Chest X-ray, AP view. Patient: 52 years old, sex M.
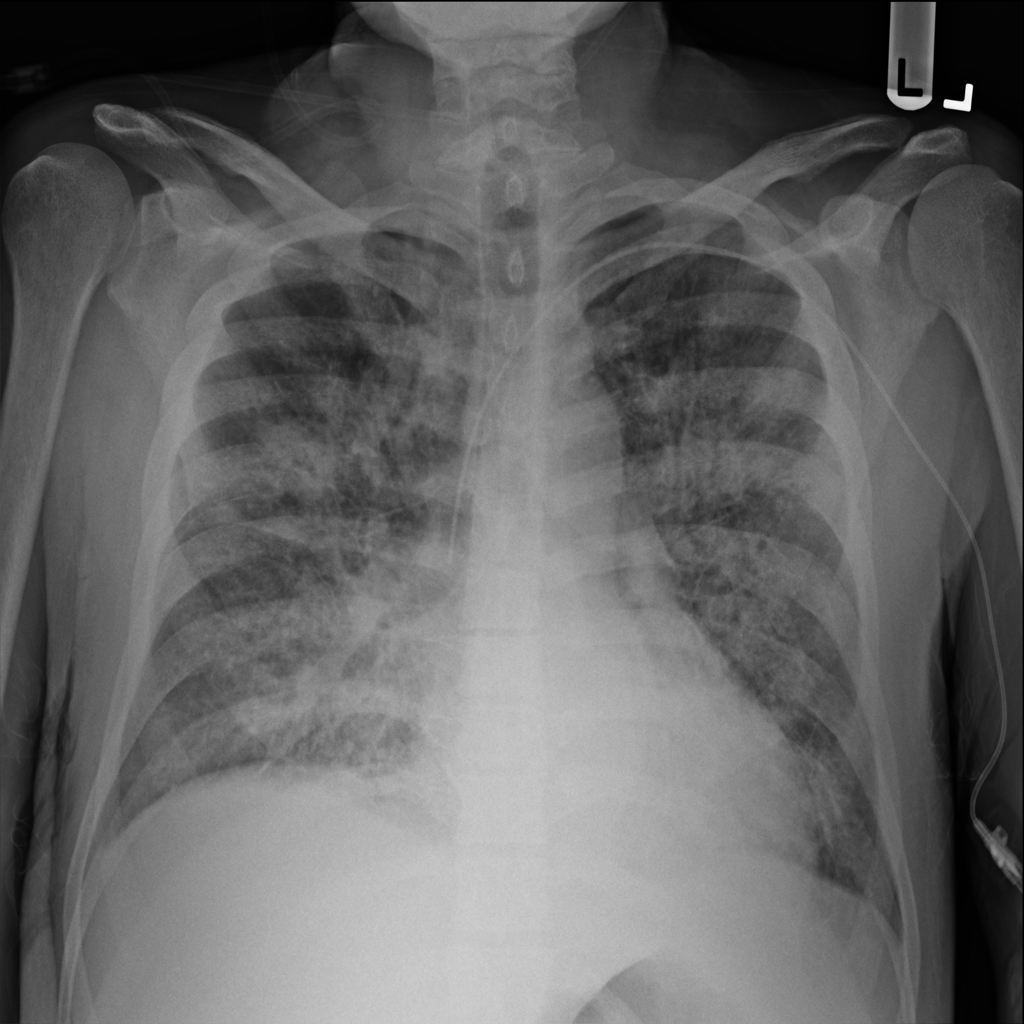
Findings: Consolidation